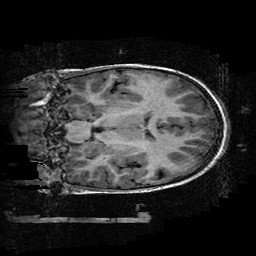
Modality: T1w
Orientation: coronal
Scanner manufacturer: ge
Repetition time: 0.008096 s
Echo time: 0.00318 s